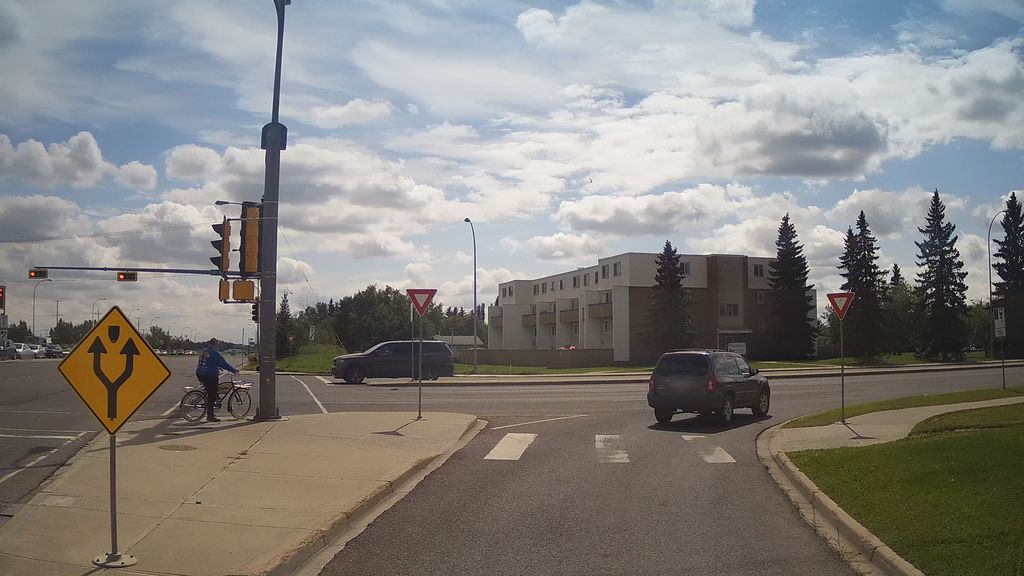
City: edmonton